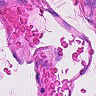
Metastatic tissue present: no